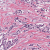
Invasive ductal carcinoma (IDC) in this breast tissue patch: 1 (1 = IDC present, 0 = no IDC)